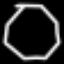
Label: octagon